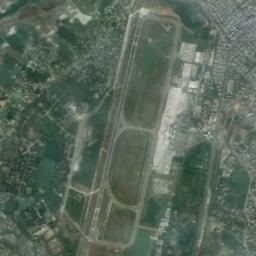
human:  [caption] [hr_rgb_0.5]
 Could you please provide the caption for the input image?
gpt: The airport is built by the sea and the sea water is light blue .

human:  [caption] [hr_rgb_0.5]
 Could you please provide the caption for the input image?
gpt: A complex airport with many runways and buildings is surrounded by a residential area and green farmland .

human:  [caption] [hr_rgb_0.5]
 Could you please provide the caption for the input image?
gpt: An airport with some parallel runways in the forest and dense residential areas beside .

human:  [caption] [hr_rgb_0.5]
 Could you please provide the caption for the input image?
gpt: An airport is surrounded by many buildings and fields .

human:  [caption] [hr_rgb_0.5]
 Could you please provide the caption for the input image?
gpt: Buildings of various shapes are on one side of the airport .